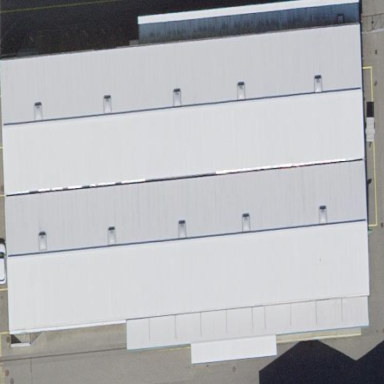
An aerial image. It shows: Warehouse with flat roof.